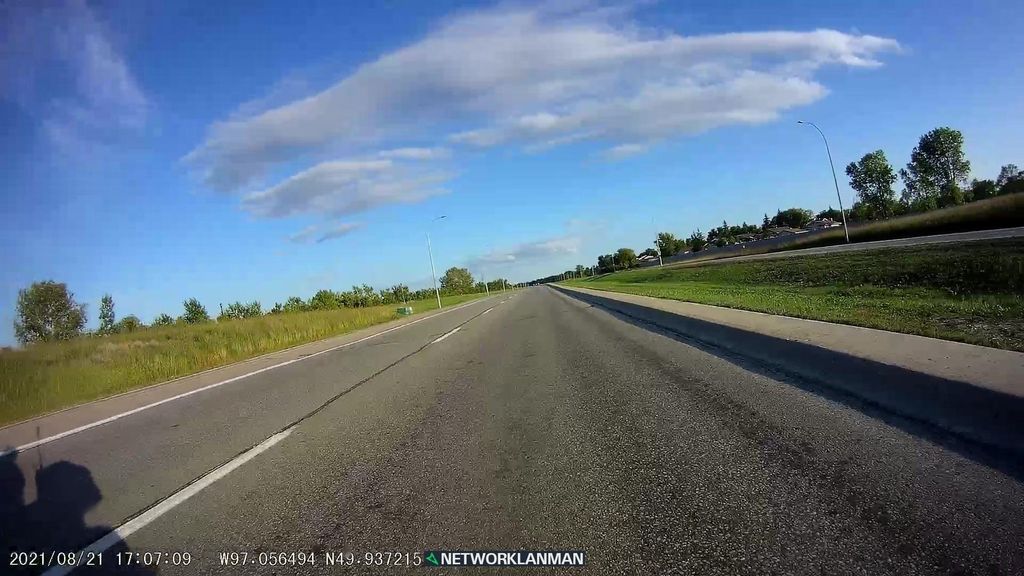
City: winnipeg